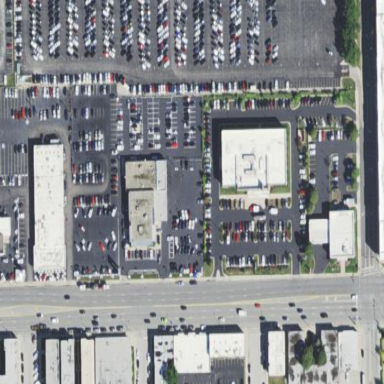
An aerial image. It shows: Retail area.